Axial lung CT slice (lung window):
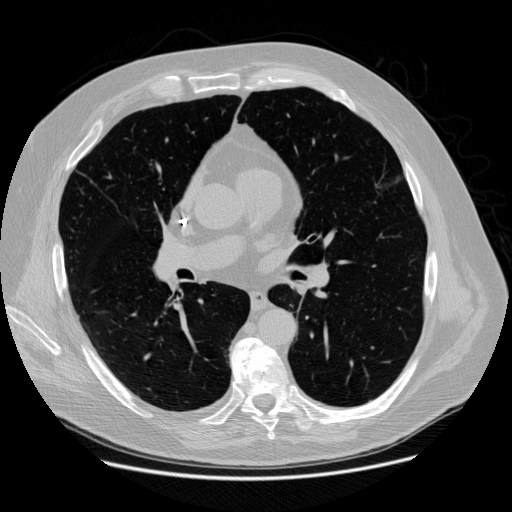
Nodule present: no